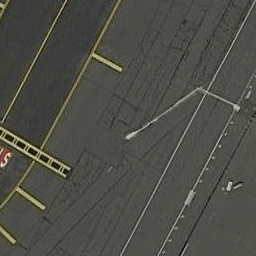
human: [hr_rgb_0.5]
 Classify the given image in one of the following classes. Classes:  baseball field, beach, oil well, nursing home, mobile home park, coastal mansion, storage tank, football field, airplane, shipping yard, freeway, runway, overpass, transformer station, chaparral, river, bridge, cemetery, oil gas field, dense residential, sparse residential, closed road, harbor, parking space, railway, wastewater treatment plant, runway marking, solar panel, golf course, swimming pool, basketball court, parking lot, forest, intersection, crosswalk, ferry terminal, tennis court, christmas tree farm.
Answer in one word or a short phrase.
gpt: runway marking